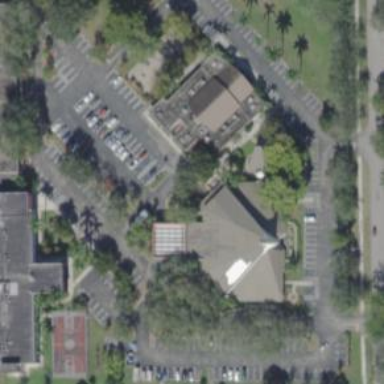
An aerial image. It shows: Beautiful church building.